Aerial crown-view tile of a tropical tree (Barro Colorado Island, Panama), acquired 20250915:
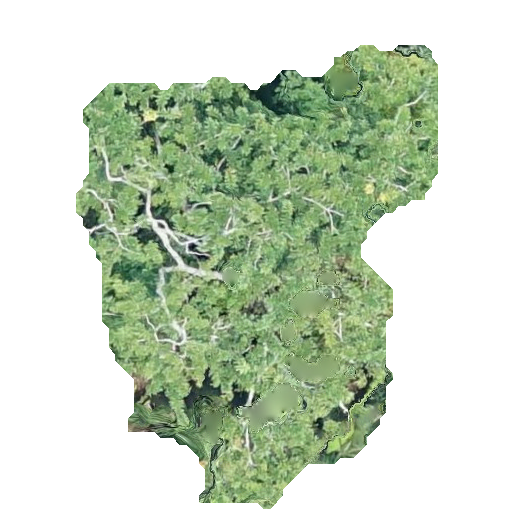
Species: Trichilia tuberculata
GBIF accepted scientific name: Trichilia tuberculata
Crown area: 166.655 m²